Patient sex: M
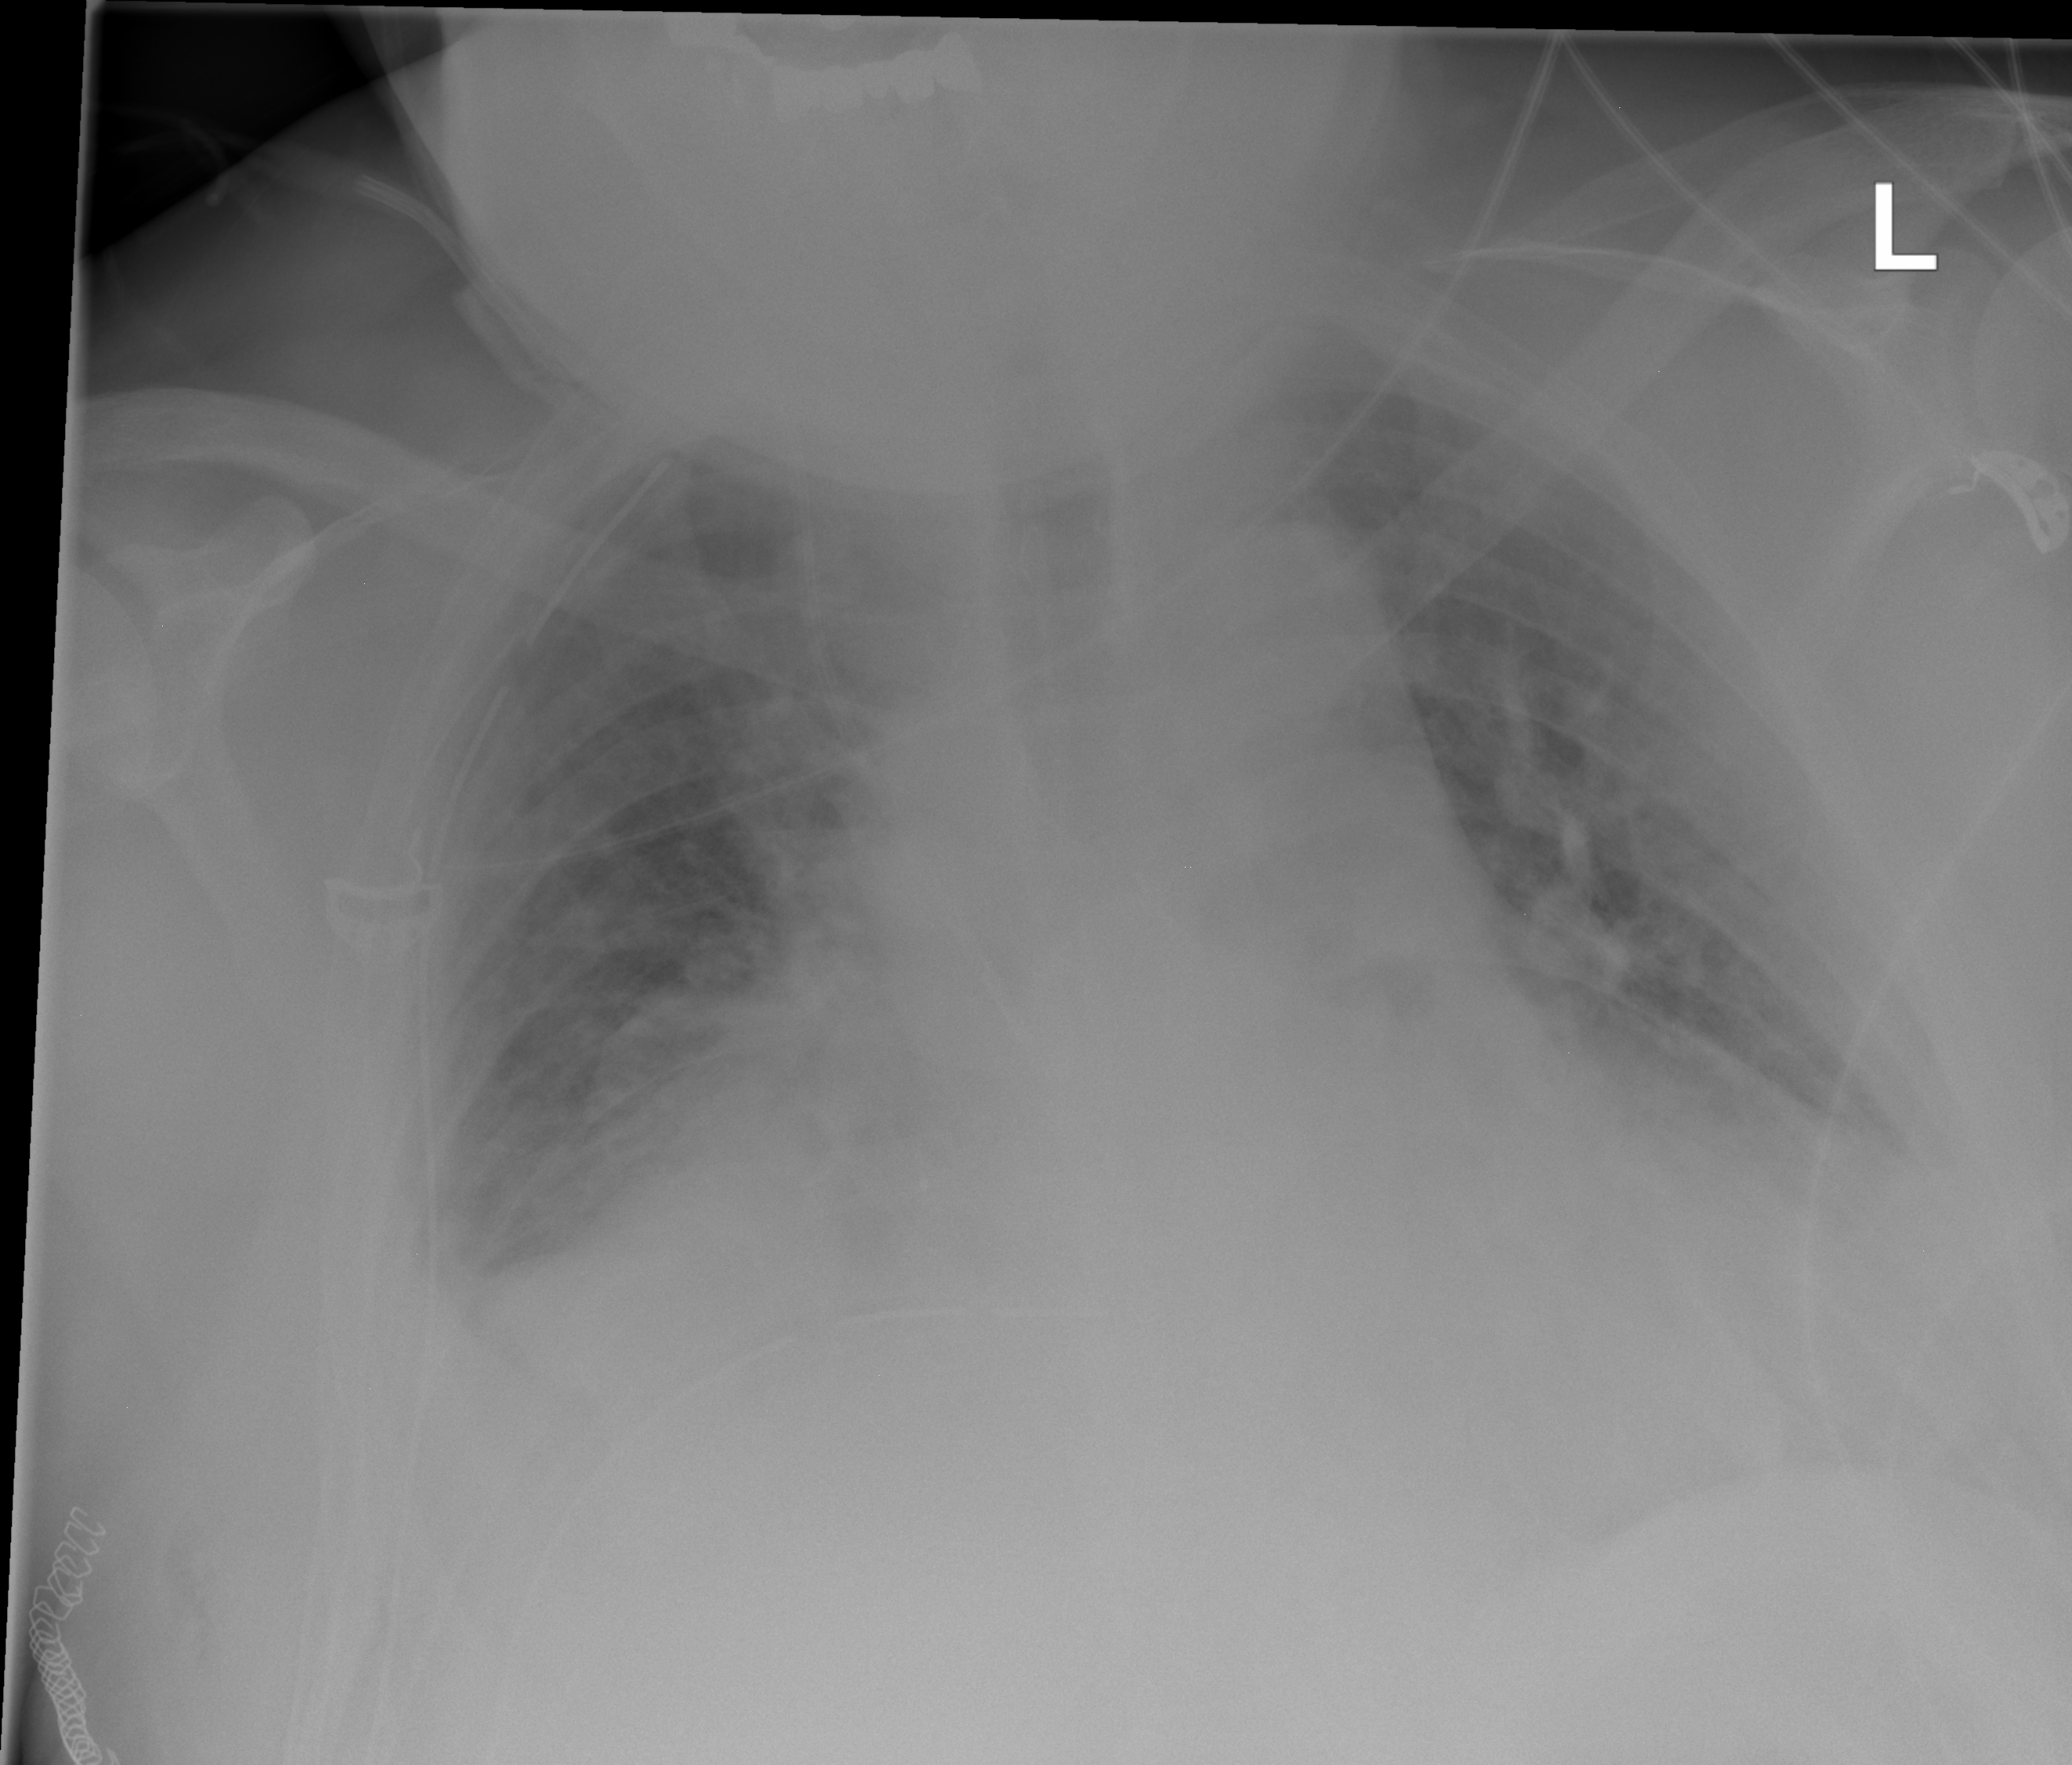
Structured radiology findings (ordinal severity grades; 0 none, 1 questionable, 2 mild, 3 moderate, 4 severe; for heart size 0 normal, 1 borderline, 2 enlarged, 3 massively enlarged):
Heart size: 2
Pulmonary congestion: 2
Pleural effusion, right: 2
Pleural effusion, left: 2
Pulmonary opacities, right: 0
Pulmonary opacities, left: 0
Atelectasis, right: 2
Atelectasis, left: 2